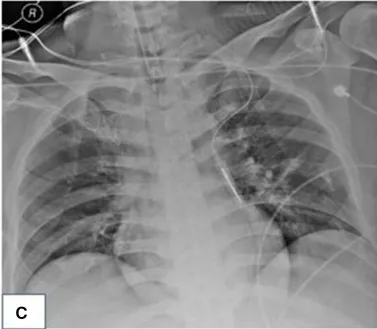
Dynamic changes of the patient's chest x-ray examination. (C) On August 31, 2021, the patient's chest radiograph showed a significant improvement in double pneumonia.
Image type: radiology (x_ray)